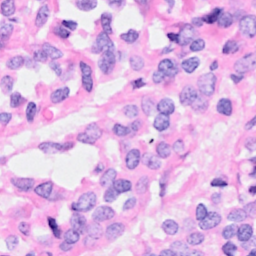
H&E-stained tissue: Breast